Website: crate-barrel
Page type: billing-address
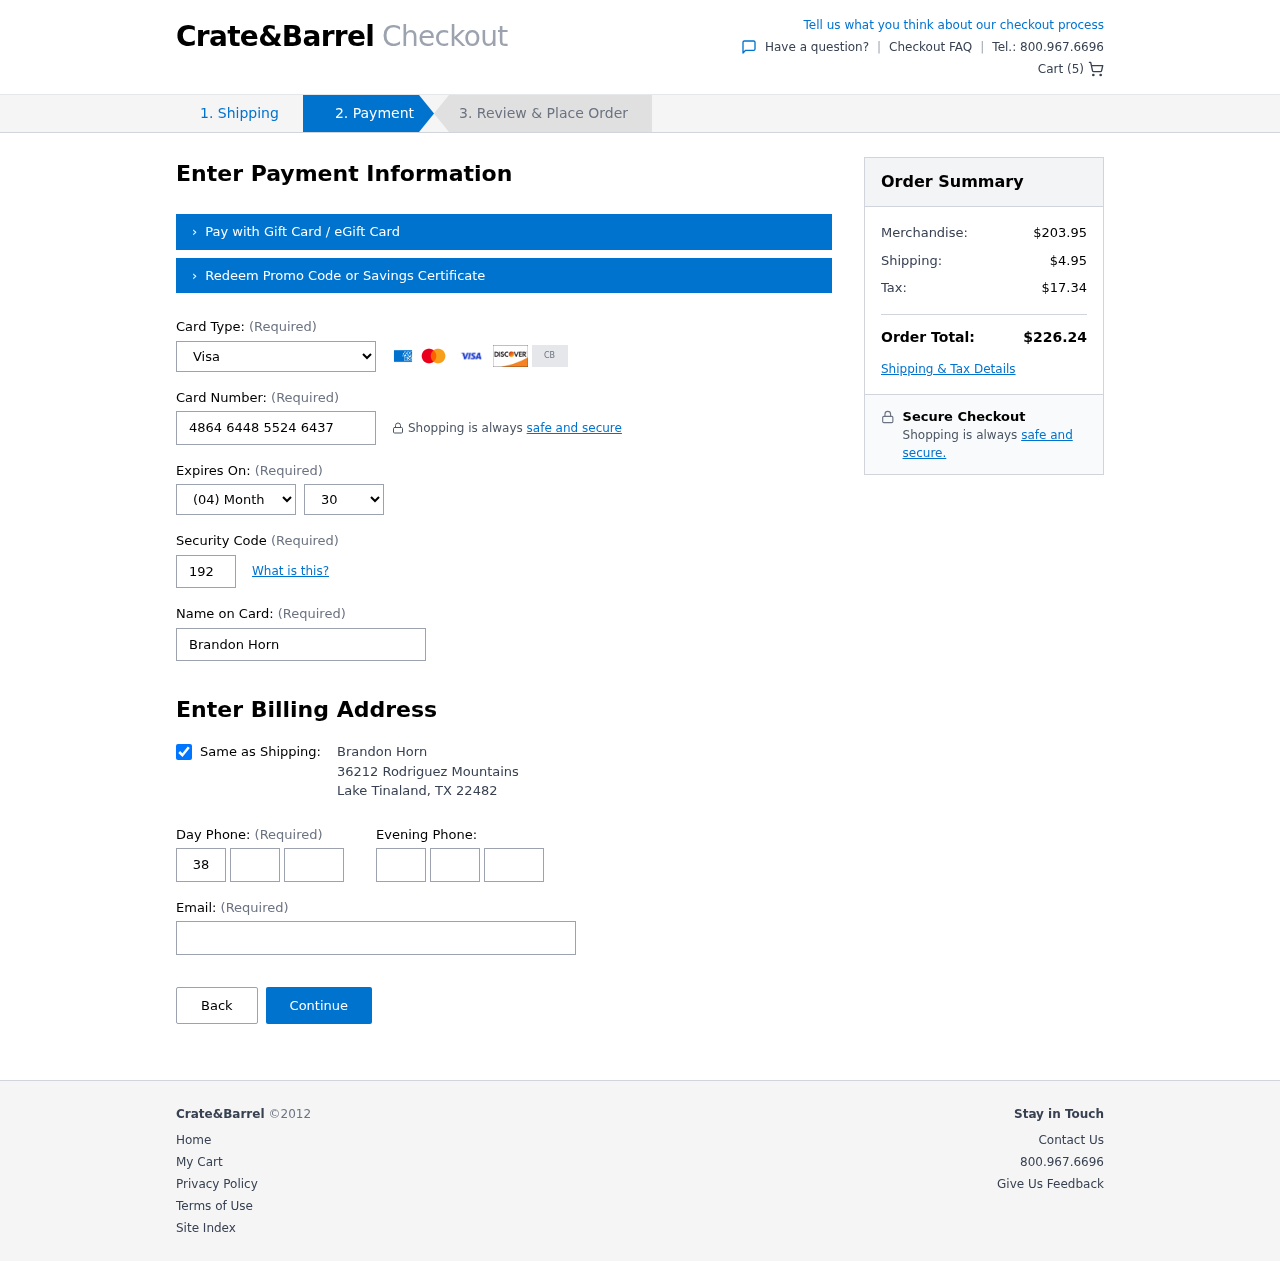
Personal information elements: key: PII_CARD_CVV
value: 192
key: PII_CARD_EXPIRY_MONTH
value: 04
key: PII_CARD_EXPIRY_YEAR
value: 30
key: PII_CARD_NUMBER
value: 4864 6448 5524 6437
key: PII_CARD_TYPE
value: Visa
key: PII_CITY
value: Lake Tinaland
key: PII_EMAIL
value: brandon.horn@gmail.com
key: PII_FULLNAME
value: Brandon Horn
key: PII_PHONE_AREA
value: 385
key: PII_PHONE_PREFIX
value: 719
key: PII_PHONE_SUFFIX
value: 4666
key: PII_POSTCODE
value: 22482
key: PII_STATE_ABBR
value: TX
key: PII_STREET
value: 36212 Rodriguez Mountains
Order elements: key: ORDER_NUM_ITEMS
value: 5
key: ORDER_SUBTOTAL
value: $203.95
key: ORDER_SHIPPING_COST
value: $4.95
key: ORDER_TAX
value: $17.34
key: ORDER_TOTAL
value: $226.24